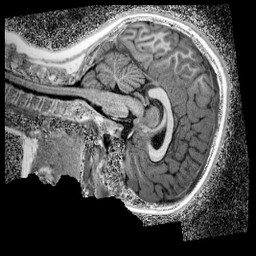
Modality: UNIT1_denoised
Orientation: sagittal
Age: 10
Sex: female
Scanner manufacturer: siemens
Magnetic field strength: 3 T
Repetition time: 4 s
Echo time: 0.00299 s